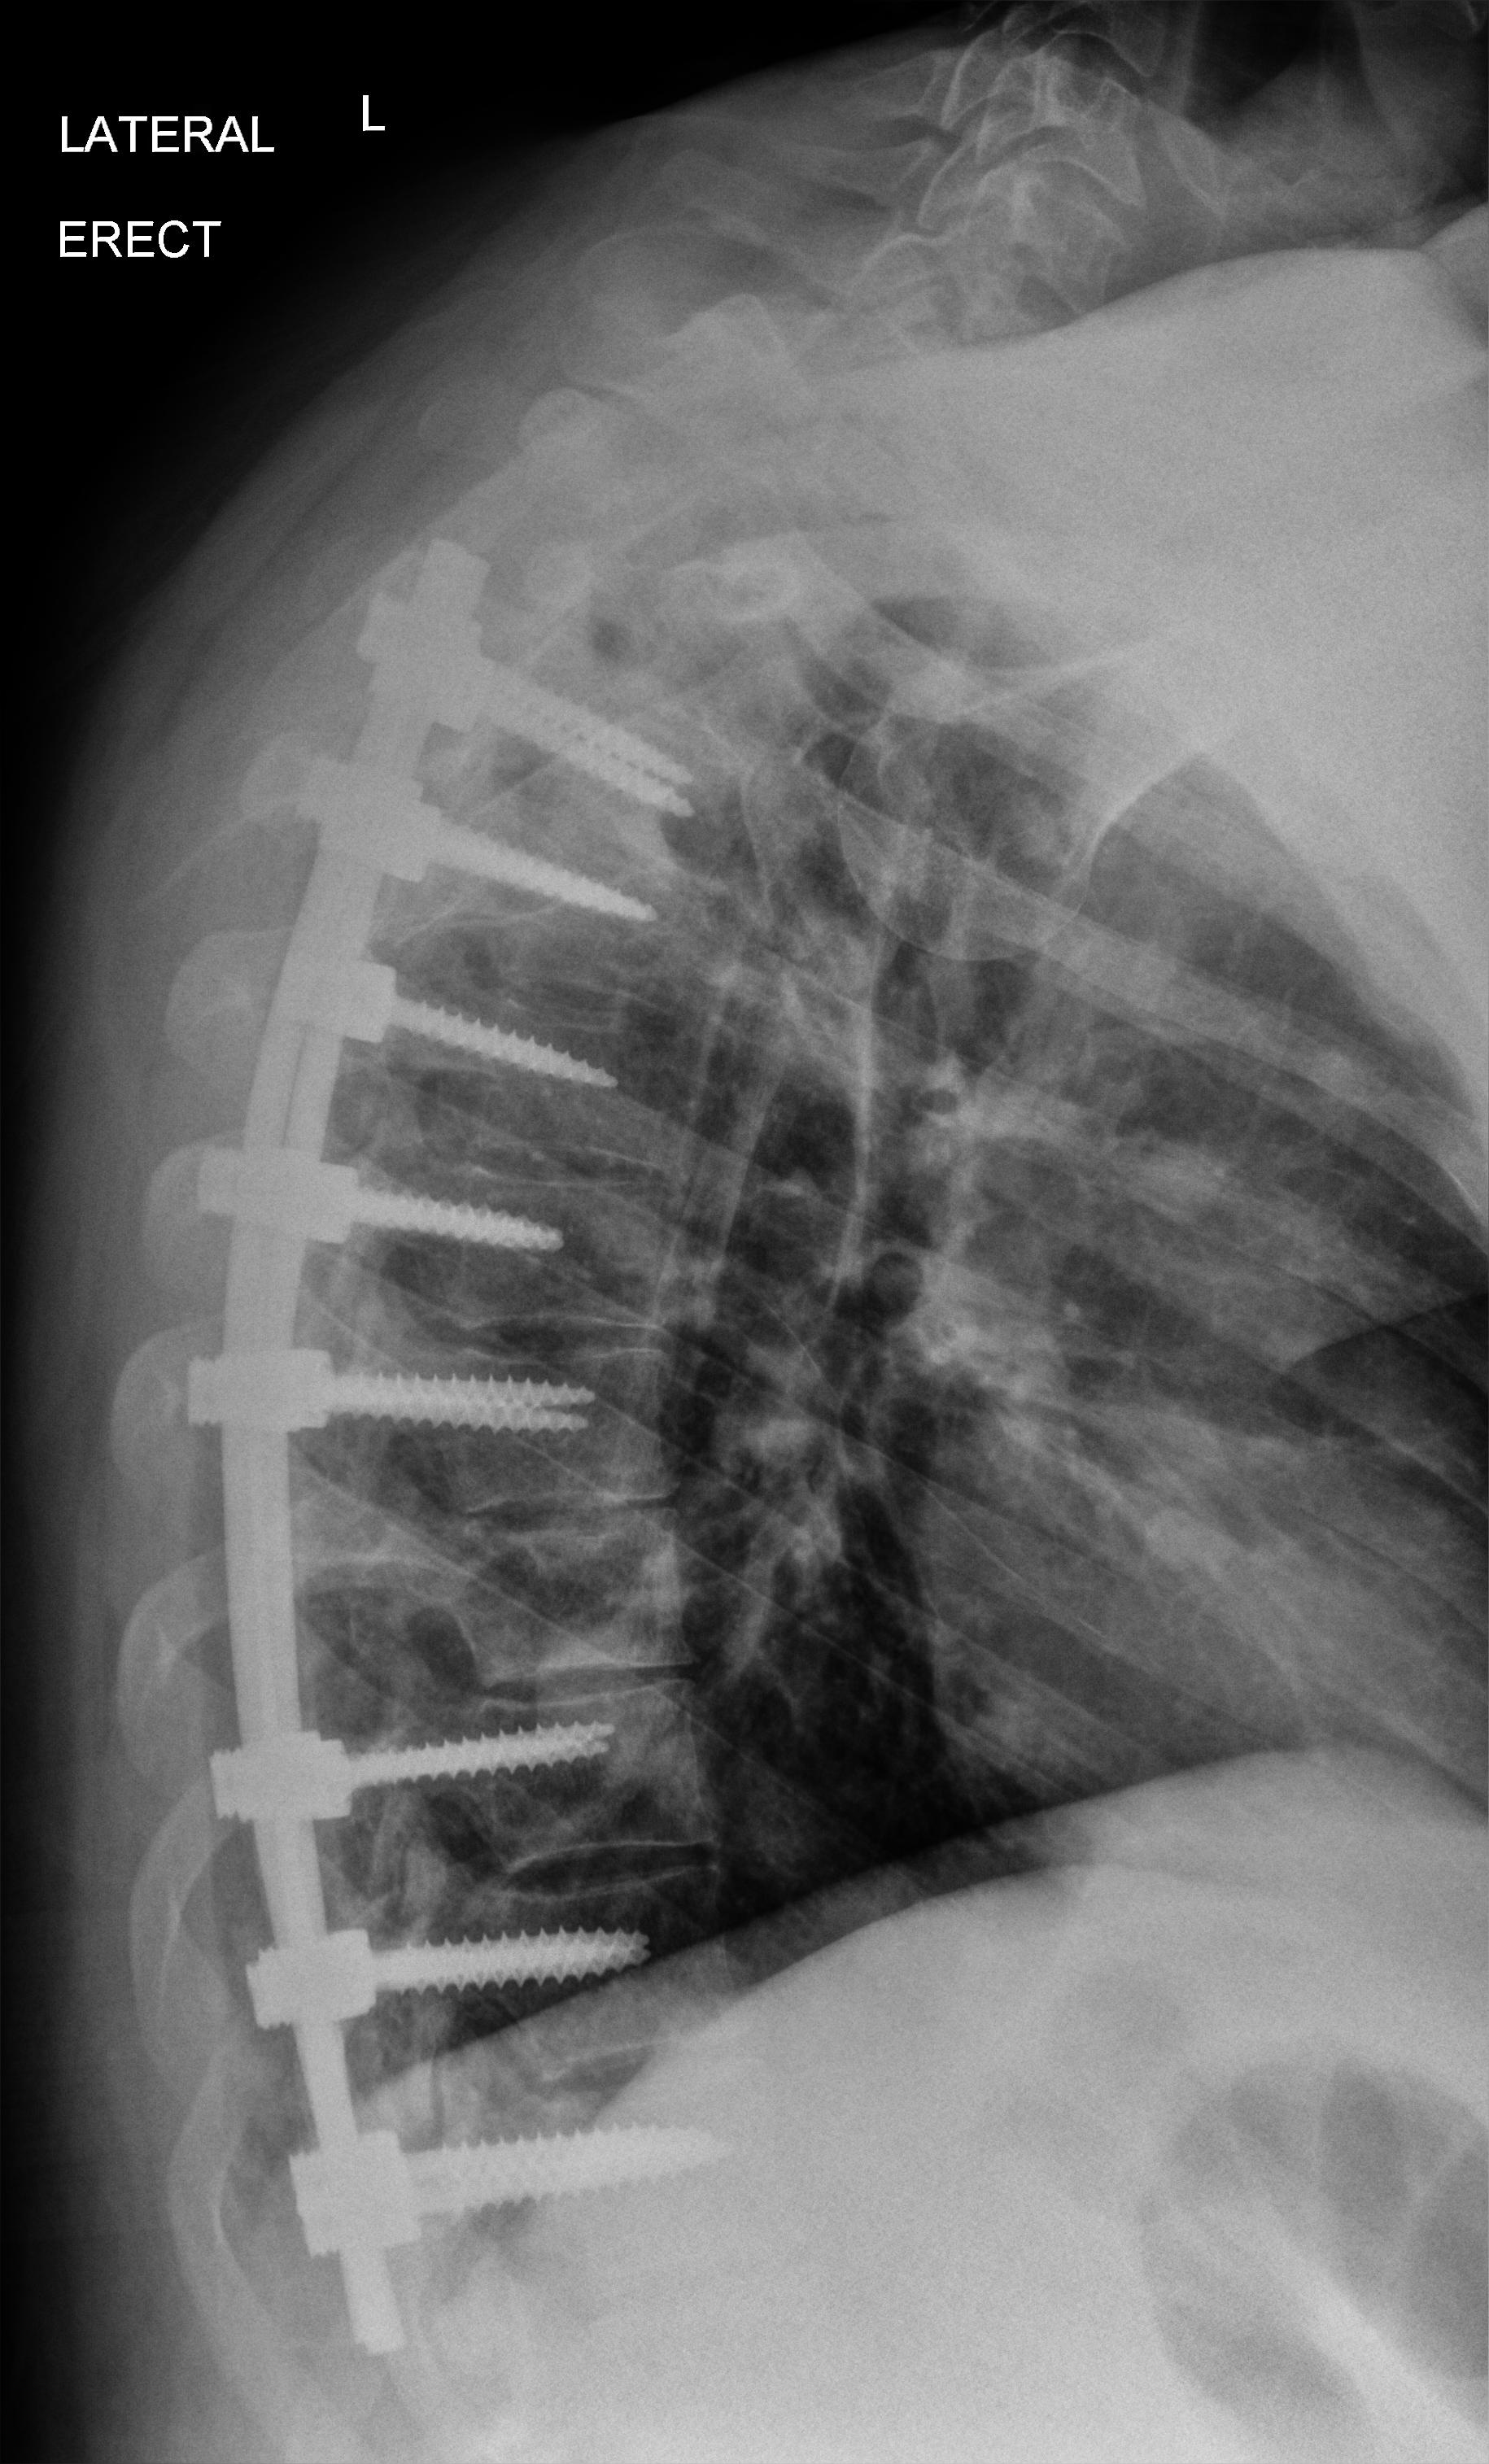
View: LATERAL
Implant manufacturer: nuvasive reline